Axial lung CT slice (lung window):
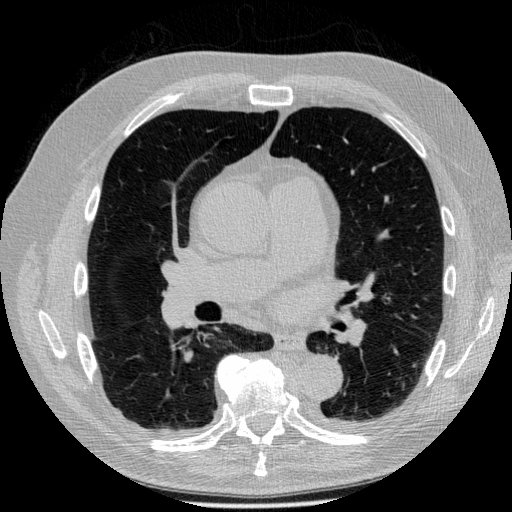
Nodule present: no